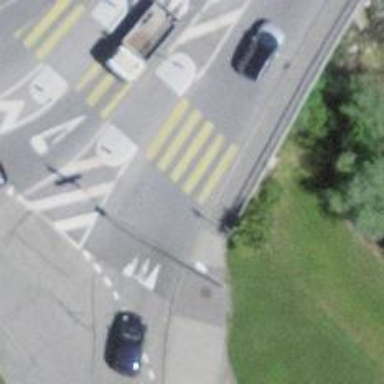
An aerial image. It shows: Zebra crossing on the road.